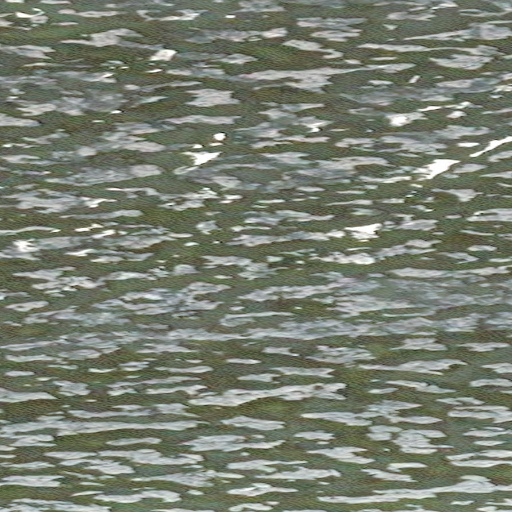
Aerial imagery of cape in Alaska named McLeod Point containing only unknown